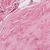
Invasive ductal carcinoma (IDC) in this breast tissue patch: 0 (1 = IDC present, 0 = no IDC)